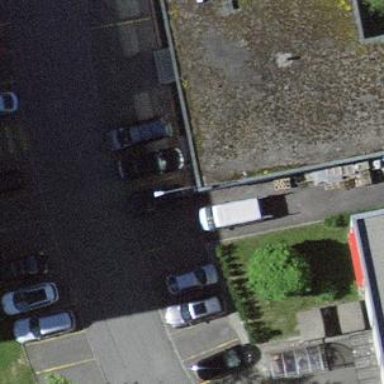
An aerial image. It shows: Commercial building.